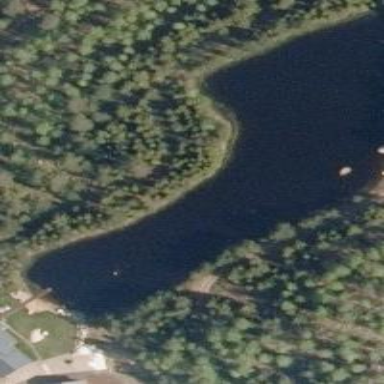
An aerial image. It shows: Pond surrounded by natural water.